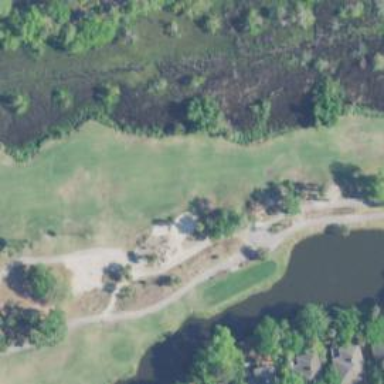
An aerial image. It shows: Pathway for golfing.